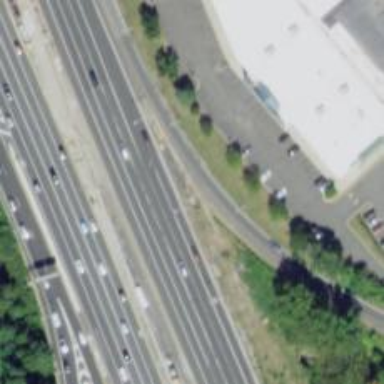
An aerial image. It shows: Urban freeway or expressway.